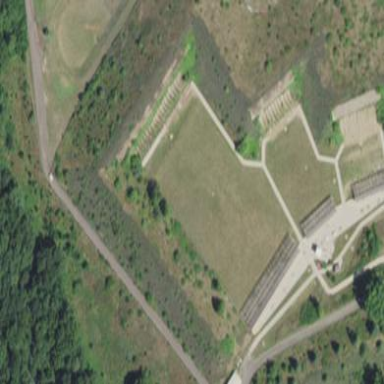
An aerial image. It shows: Shooting range on leisure land pitch.